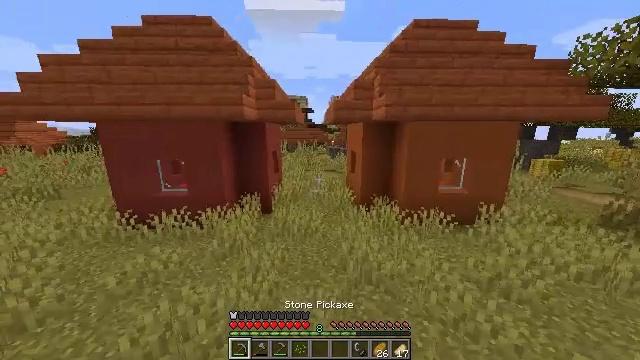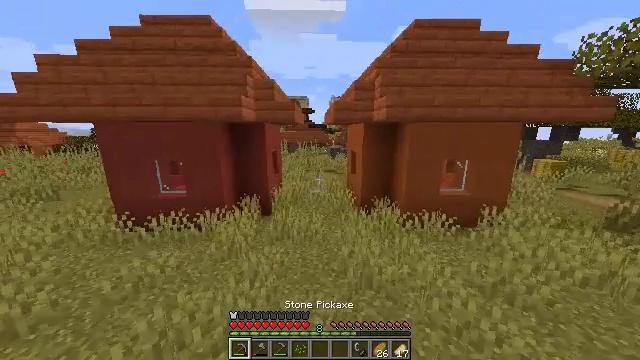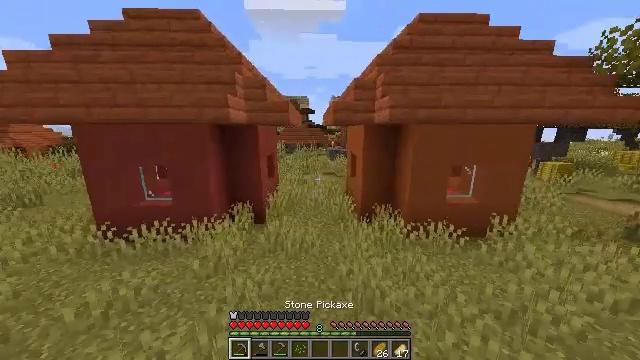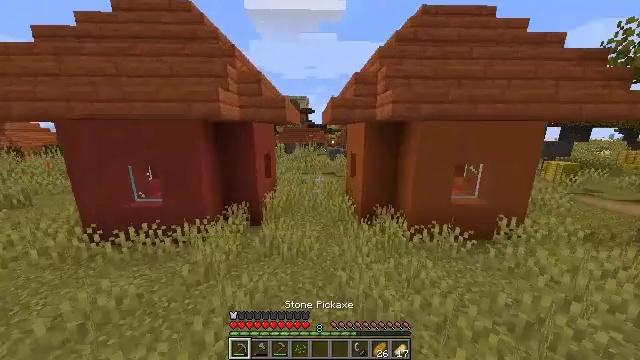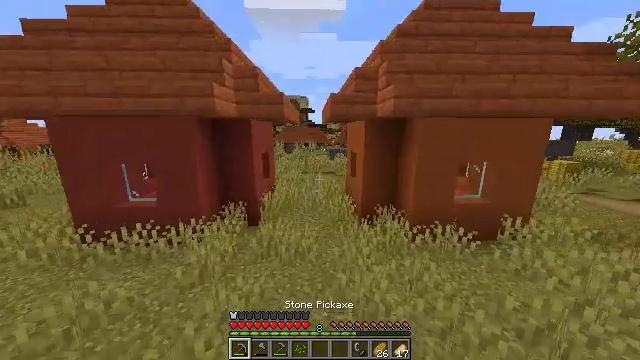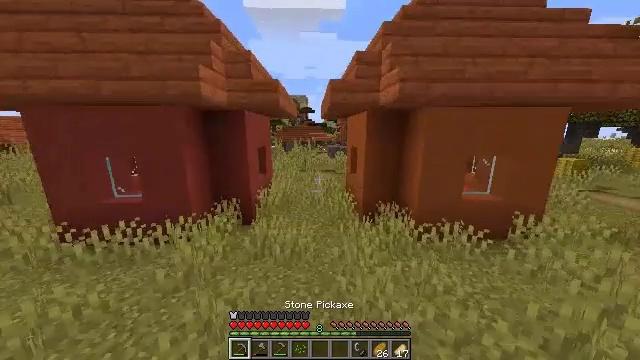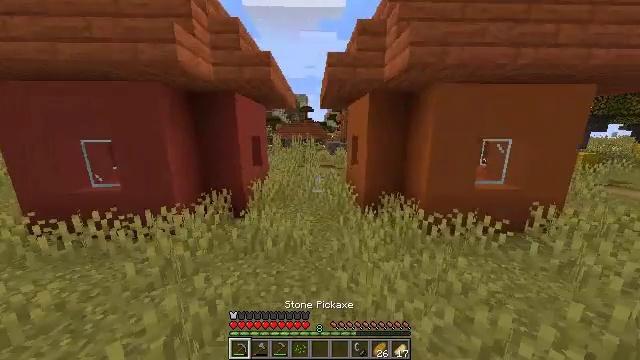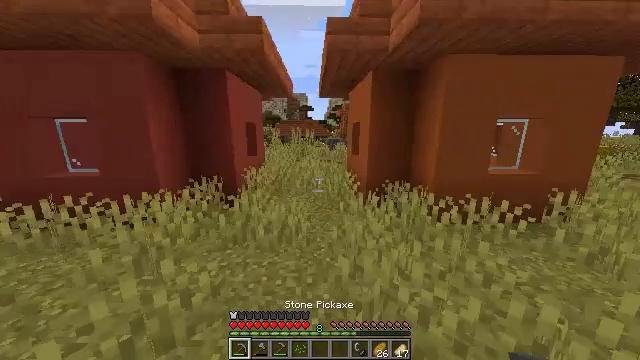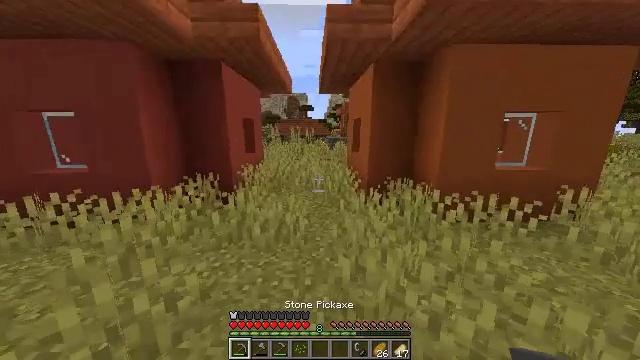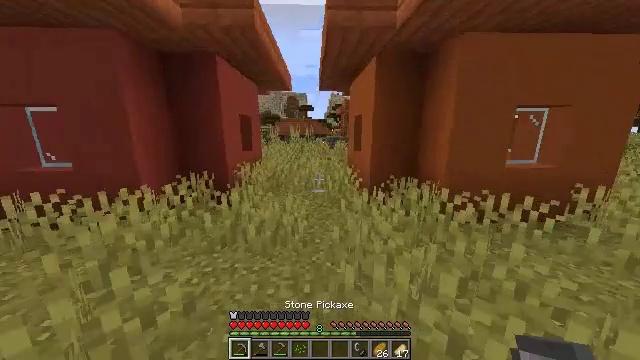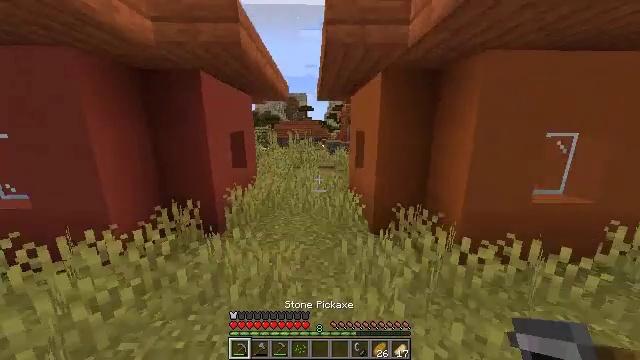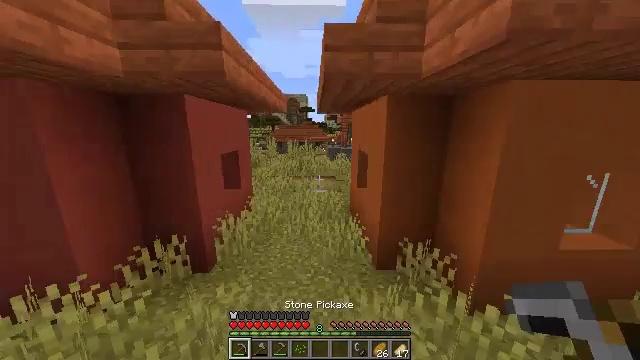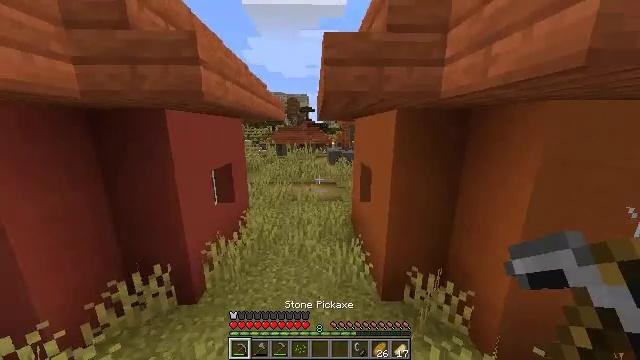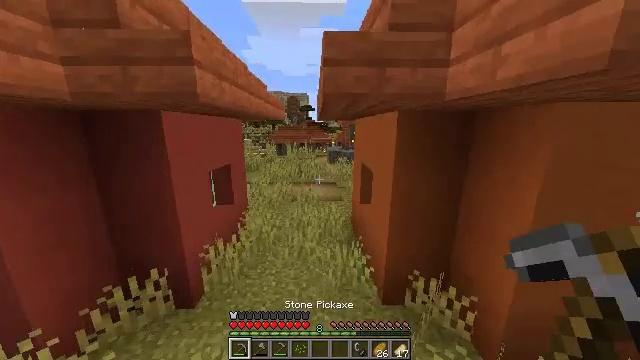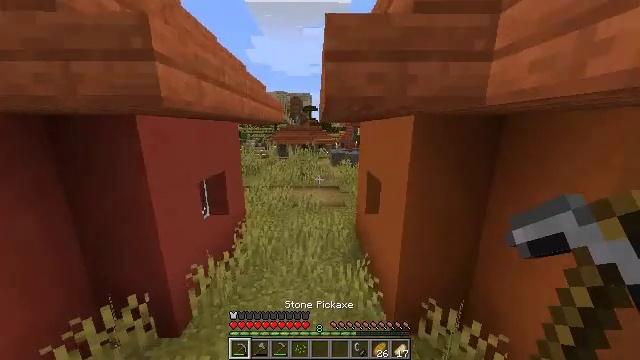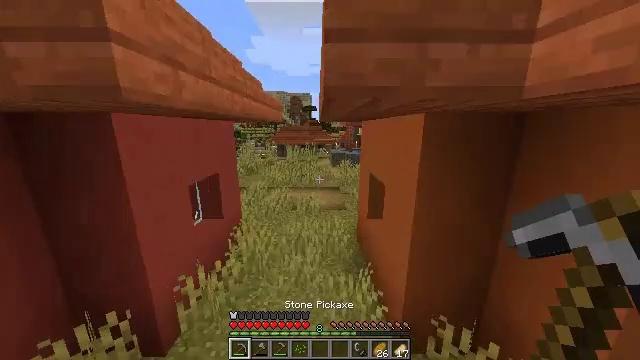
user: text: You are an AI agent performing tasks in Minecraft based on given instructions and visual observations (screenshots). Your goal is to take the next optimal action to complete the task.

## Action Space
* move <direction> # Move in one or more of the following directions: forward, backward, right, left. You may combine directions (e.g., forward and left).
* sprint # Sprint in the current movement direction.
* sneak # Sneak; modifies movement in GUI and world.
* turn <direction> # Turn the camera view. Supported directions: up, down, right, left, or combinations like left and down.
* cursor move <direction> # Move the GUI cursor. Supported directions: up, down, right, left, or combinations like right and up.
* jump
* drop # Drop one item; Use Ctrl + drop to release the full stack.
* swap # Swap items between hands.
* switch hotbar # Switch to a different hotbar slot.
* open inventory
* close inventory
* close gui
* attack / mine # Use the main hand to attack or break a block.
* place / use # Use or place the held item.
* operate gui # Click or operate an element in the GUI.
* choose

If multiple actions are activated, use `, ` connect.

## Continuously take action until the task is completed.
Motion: motion action
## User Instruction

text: Break the hay block to collect it.
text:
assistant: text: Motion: move forward, sprint, jump
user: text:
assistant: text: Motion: move forward, sprint, jump
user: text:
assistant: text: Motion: move forward, sprint, jump
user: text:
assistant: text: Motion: move forward, sprint, jump
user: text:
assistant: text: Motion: move forward, sprint, jump
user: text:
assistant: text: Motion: move forward, sprint, jump
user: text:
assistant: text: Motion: move forward, sprint, jump
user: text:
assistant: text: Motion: move forward, sprint, jump
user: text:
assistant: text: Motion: move forward, sprint, jump
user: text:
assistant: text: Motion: move forward, sprint, jump
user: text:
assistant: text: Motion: move forward, sprint, jump
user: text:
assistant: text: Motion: move forward, sprint, jump
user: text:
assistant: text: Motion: move forward, sprint, jump
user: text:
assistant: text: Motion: move forward, sprint, jump
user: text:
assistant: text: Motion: move forward, sprint, jump
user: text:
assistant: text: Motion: move forward, sprint
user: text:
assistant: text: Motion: move forward, sprint
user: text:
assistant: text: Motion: move forward, sprint
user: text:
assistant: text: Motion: move forward, sprint
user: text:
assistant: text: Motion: move forward, sprint
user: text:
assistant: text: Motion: move forward, sprint
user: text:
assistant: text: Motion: move forward, sprint
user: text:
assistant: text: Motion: move forward, sprint, turn left and down, jump
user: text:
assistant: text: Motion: move forward, sprint, turn left and down, jump
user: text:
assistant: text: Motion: move forward, sprint, turn left, jump
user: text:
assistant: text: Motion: move forward, sprint, turn left, jump
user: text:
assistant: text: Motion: move forward and move right, sprint, turn left, jump
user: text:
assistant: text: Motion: move forward and move right, sprint, turn left, jump
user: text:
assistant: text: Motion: move forward and move right, sprint, turn left, jump
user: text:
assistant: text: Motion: move forward and move right, sprint, turn left